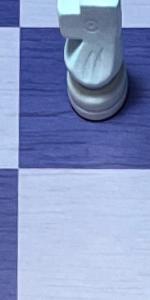
Label: Empty